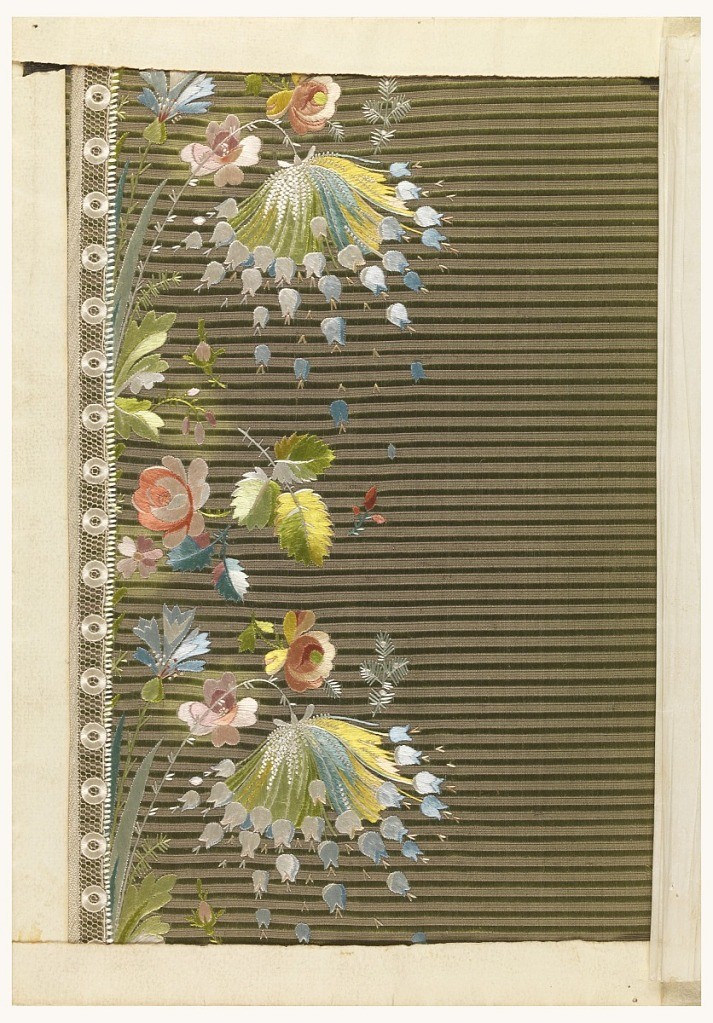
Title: Embroidery sample
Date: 1775–1805
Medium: silk, net on silk foundation Technique: embroidered and appliquéd on compound weave
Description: Multicolored silk embroidery in a floral design and net applique on a ground of green and light brown silk striped cloth.